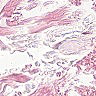
Metastatic tissue present: no